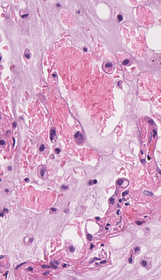
Tumor epithelial tissue: no
Tumor-associated stroma tissue: no
Normal tissue: yes